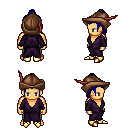
a pixel art fantasy rpg character, male body template, human, tanned skin, purple robe, teal pants, blue long topknot hairstyle, leather cap, gold boots, four views (front, back, left, right), 2x2 character sprite sheet, small pixel art, hard edges, no anti-aliasing